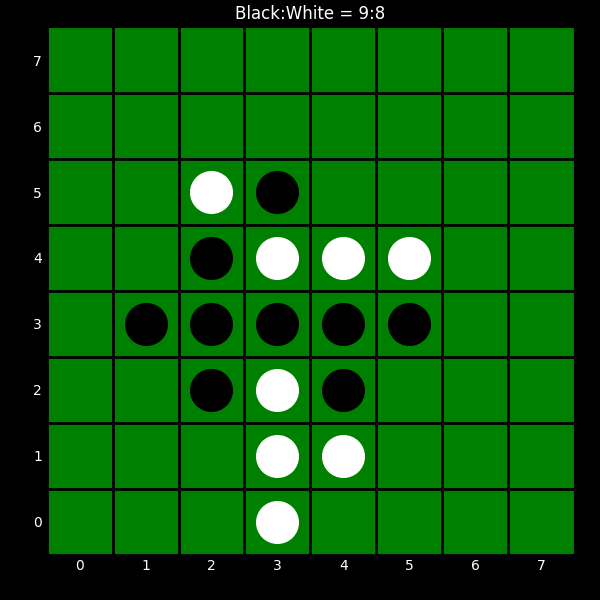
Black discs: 9
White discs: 8